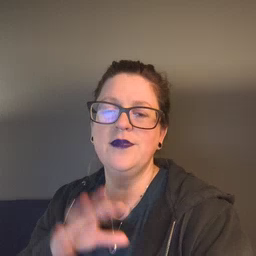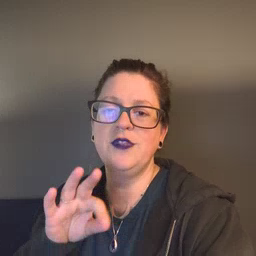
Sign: frenchfries